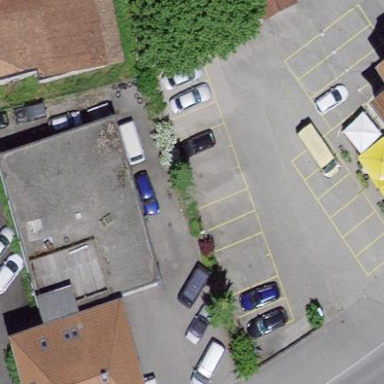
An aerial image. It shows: Shed.